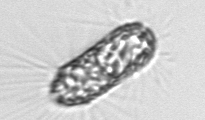
Label: Corethron_hystrix